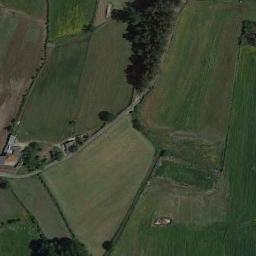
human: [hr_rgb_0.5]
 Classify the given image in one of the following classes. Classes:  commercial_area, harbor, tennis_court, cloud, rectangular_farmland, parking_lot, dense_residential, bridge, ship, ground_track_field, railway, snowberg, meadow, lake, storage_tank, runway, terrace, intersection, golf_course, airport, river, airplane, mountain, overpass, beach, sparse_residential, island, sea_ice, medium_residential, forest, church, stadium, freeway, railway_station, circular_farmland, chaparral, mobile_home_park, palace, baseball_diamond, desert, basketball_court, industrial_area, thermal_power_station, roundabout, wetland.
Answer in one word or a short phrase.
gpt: terrace